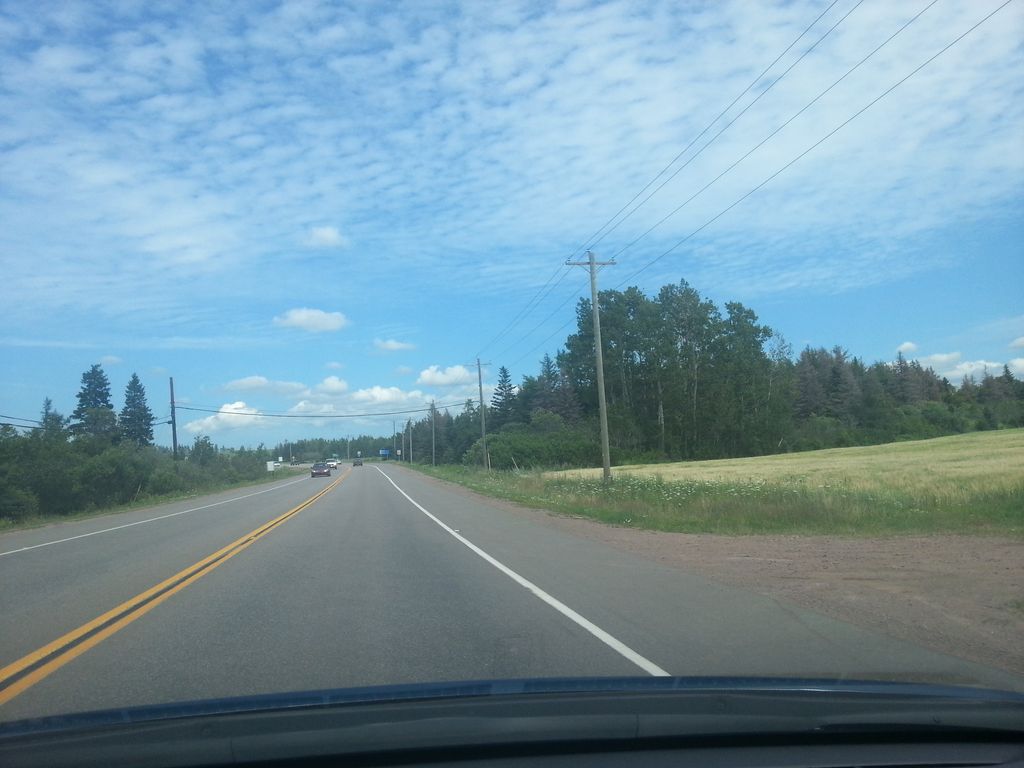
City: charlottetown